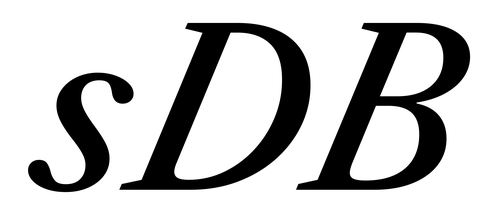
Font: LibreCaslonText-Italic_Medium_Italic